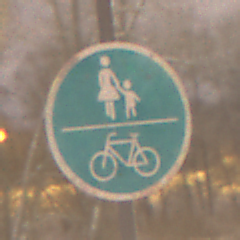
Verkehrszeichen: GemeinsamerGehUndRadweg
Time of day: Night
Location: Outdoor (Urban)
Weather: Overcast
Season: Winter
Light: Artificial